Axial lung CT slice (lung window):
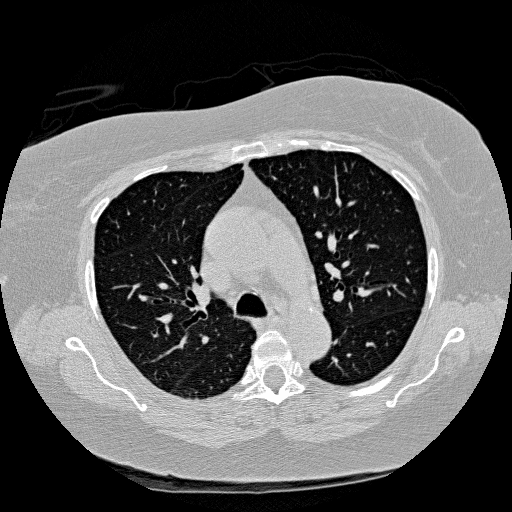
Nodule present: no